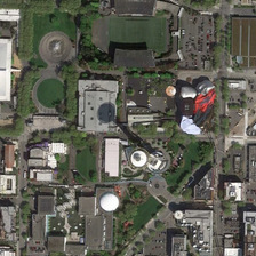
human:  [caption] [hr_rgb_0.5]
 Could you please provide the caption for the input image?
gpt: There are lots of parking lots outside.

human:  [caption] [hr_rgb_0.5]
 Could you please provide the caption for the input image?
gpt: There's a parking lot outside.

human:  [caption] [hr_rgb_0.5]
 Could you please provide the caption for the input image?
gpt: There are many parking lots outside.

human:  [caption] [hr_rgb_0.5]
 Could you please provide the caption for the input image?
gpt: There's lots of parking outside.

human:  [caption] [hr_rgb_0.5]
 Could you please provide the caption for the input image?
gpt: There's a lot of parking outside.